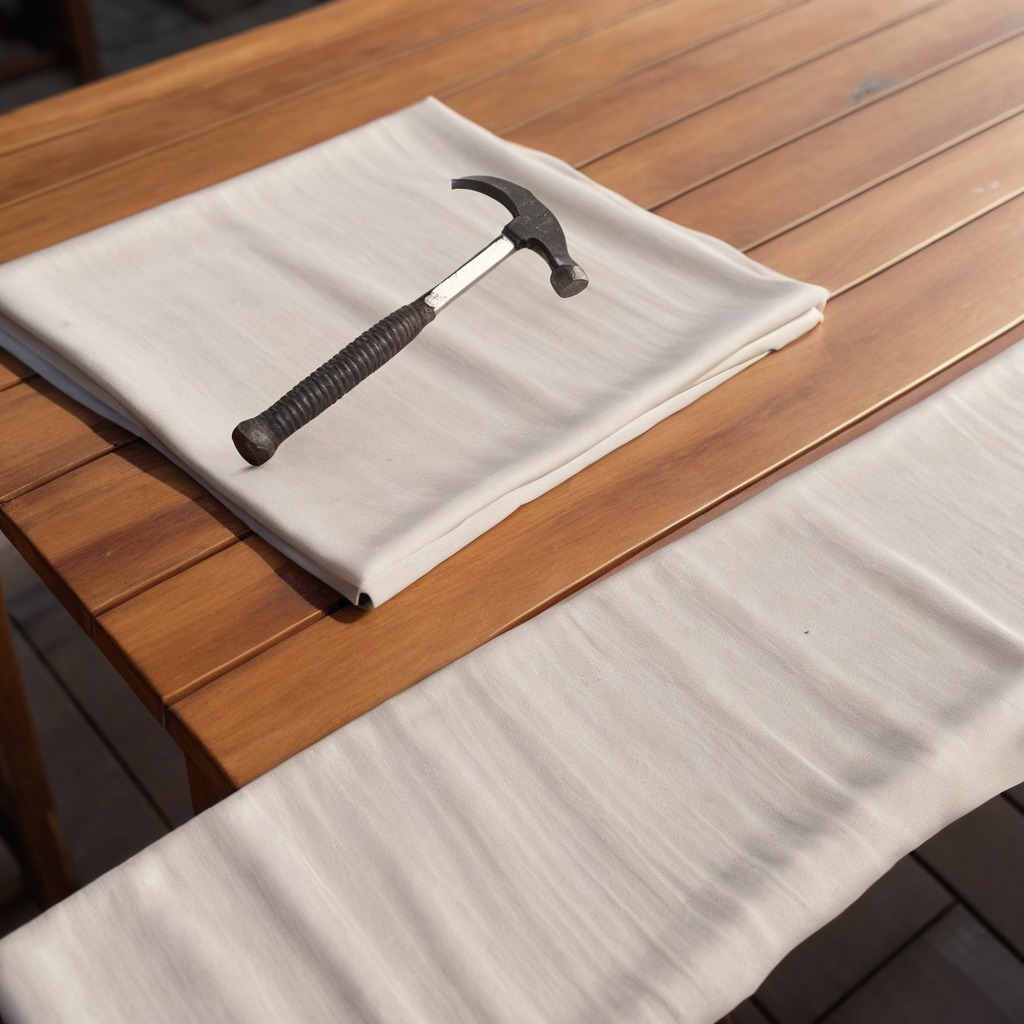
A hammer is lying on the wooden table.